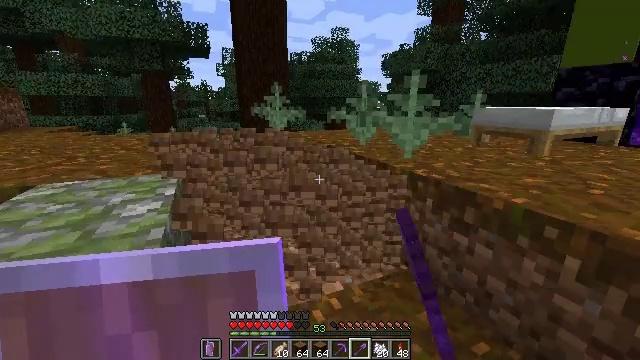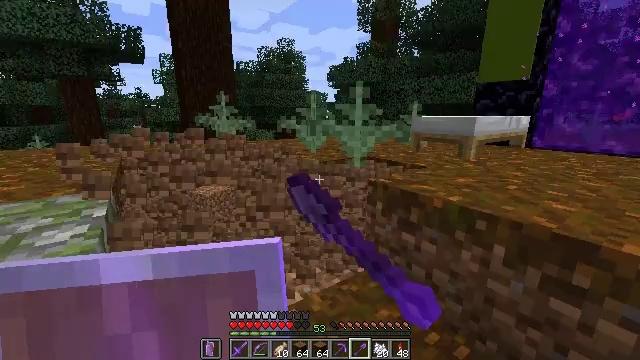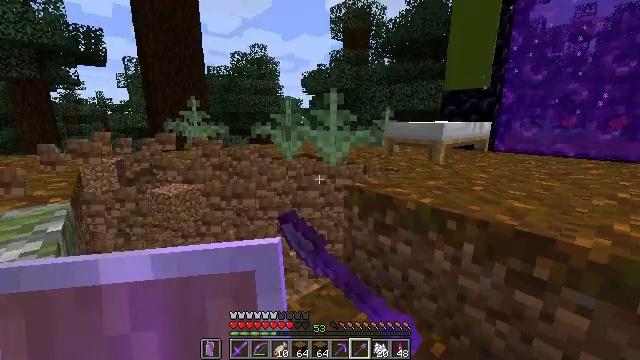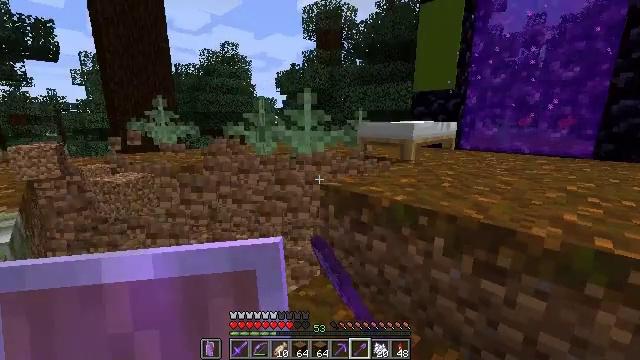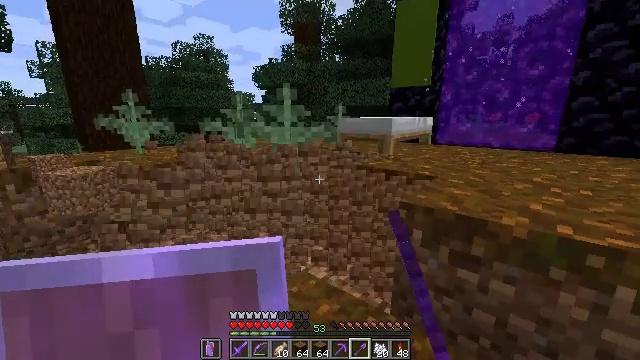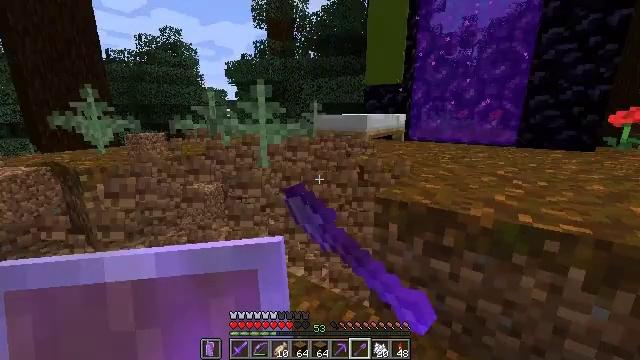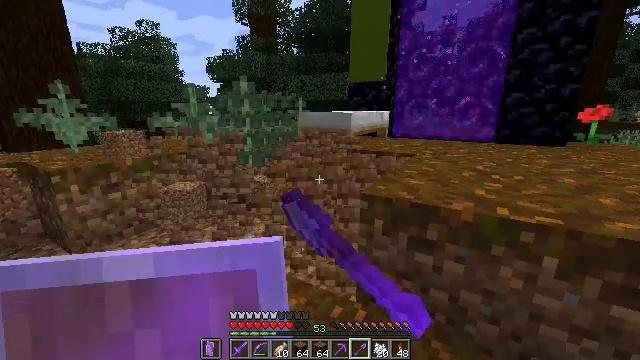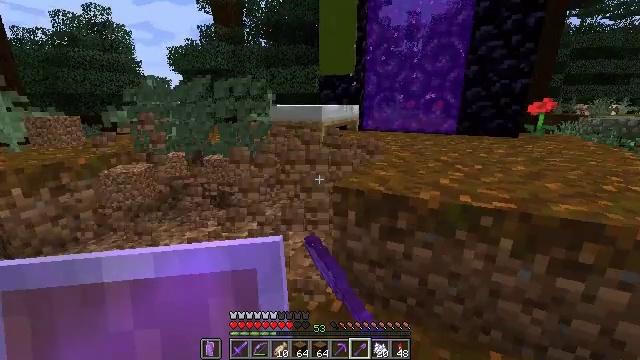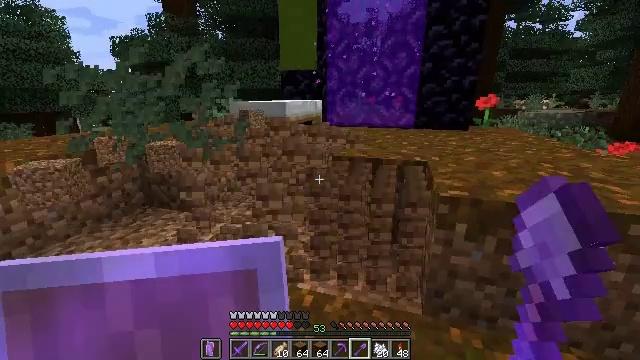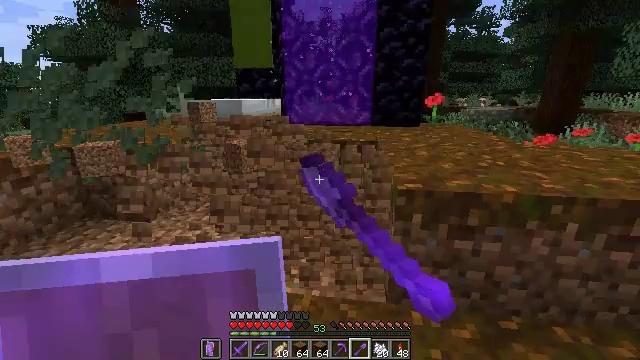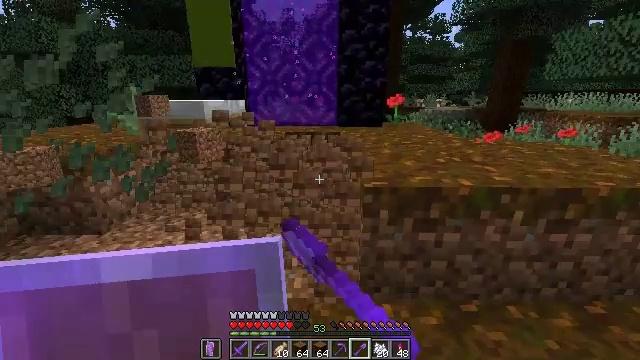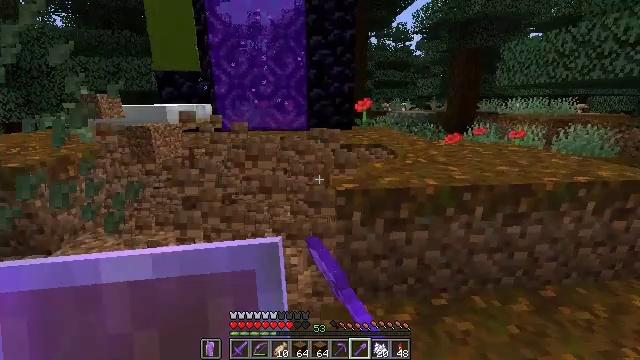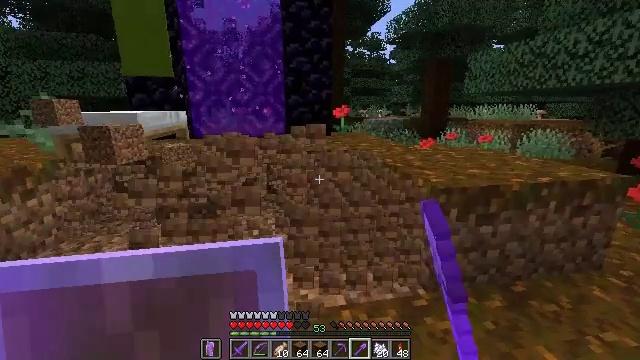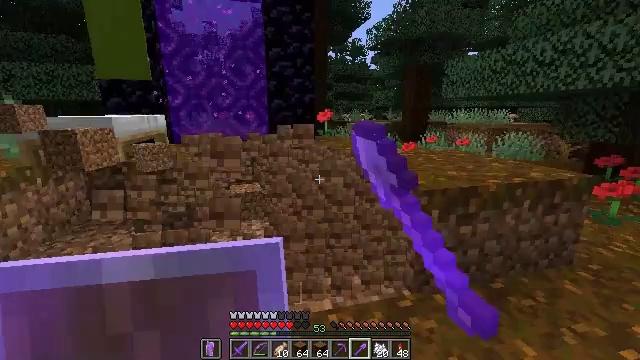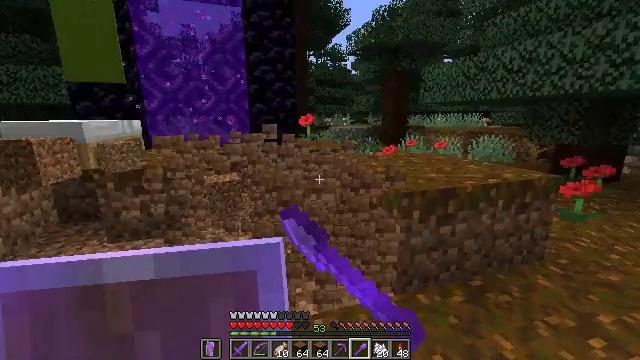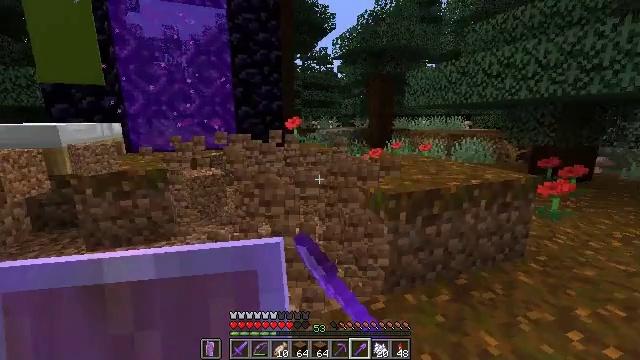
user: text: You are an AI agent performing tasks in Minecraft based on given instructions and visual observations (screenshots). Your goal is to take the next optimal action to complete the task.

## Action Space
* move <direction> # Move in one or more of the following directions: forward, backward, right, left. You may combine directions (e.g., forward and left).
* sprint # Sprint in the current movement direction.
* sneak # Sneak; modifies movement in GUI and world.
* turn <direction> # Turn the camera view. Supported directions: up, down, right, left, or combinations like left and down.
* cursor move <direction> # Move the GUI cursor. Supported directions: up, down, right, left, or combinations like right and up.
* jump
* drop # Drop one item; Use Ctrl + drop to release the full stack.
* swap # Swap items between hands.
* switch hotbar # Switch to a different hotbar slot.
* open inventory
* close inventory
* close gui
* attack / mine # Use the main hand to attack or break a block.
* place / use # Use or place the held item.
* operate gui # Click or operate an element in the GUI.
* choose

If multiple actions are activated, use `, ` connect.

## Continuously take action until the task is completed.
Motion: motion action
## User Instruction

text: Dig into the ground to collect podzol.
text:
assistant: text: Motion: turn right and up, attack / mine
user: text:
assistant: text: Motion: turn right and up, attack / mine
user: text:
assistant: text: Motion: turn right, attack / mine
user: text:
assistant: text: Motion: turn right, attack / mine
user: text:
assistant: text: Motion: turn right, attack / mine
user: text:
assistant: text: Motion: turn right, attack / mine
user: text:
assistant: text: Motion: turn right and down, attack / mine
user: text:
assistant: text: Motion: turn right, attack / mine
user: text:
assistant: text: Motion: turn right, attack / mine
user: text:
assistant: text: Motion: turn right, attack / mine
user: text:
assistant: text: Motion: turn right, attack / mine
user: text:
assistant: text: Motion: turn right and up, attack / mine
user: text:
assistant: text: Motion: turn right, attack / mine
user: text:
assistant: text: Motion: turn right, attack / mine
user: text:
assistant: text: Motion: turn right, attack / mine
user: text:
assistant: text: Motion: turn right, attack / mine
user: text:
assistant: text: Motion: turn right, attack / mine
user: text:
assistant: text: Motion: turn right, attack / mine
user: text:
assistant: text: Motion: turn right, attack / mine
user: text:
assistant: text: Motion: turn right, attack / mine
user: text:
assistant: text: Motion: turn right, attack / mine
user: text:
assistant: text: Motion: turn right, attack / mine
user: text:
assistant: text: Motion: attack / mine
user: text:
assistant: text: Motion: attack / mine
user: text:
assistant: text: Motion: no_op
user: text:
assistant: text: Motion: no_op